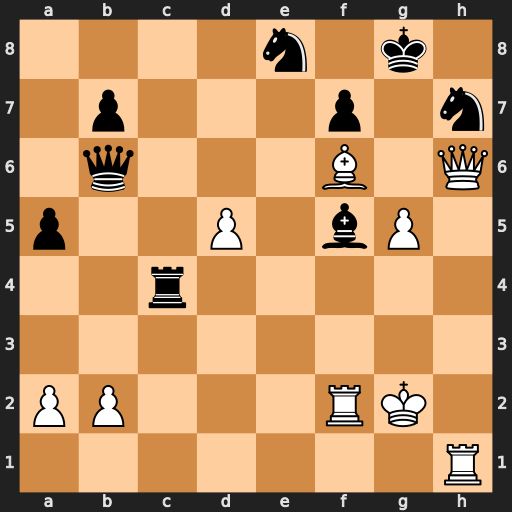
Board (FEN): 4n1k1/1p3p1n/1q3B1Q/p2P1bP1/2r5/8/PP3RK1/7R
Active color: w
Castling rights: -
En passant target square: -
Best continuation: Rxf5 Rc2+ Kg3 Qe3+ Rf3